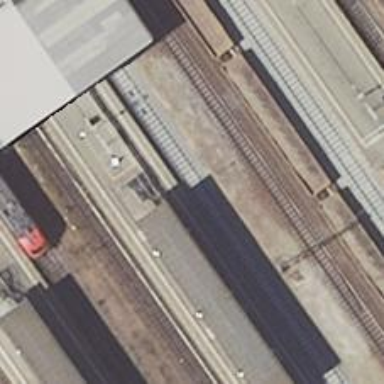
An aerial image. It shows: Railway signal.